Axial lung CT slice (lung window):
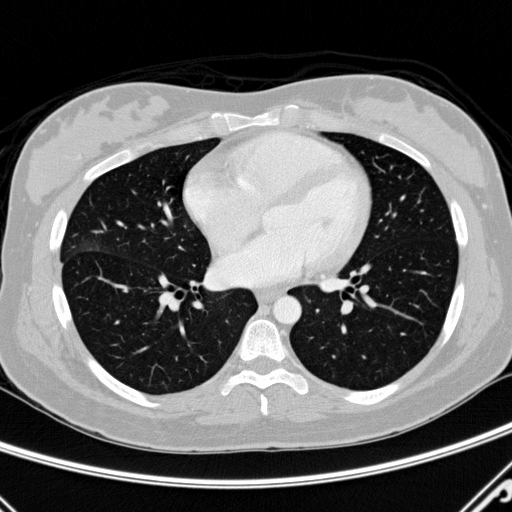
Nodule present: no